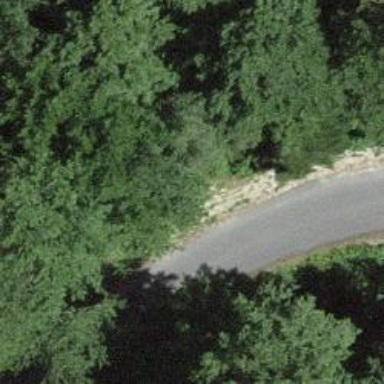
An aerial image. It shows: Unclassified road with asphalt surface.